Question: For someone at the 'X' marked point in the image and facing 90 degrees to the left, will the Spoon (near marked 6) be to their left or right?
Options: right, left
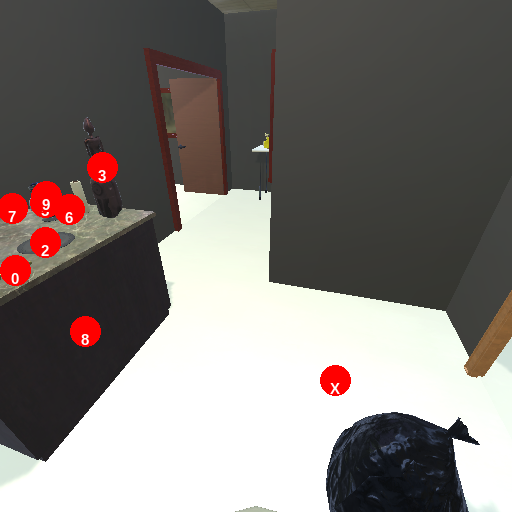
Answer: right